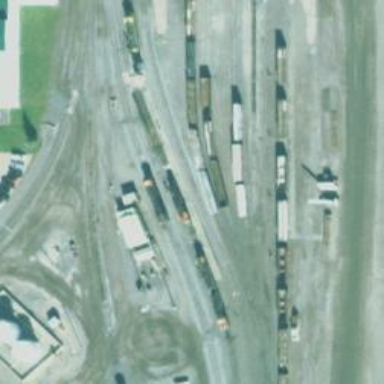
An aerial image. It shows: Railway yard in service.